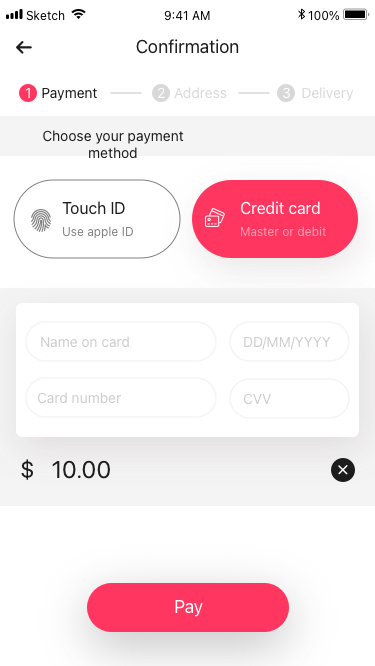
Text in this UI design:
Payment
Address
Delivery
1
2
3
Choose your payment method
Touch ID
Use apple ID
Credit card
Master or debit
$
10.00
Name on card
Card number
DD/MM/YYYY
CVV